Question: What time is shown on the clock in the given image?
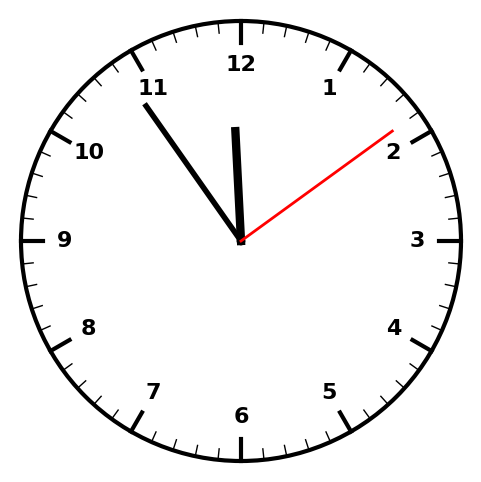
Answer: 11:54:09